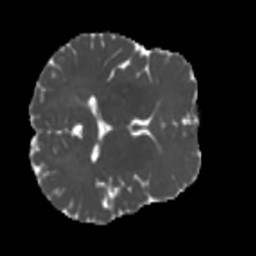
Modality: MD
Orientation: axial
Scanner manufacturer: siemens
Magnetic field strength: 3 T
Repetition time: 4 s
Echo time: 0.0594 s